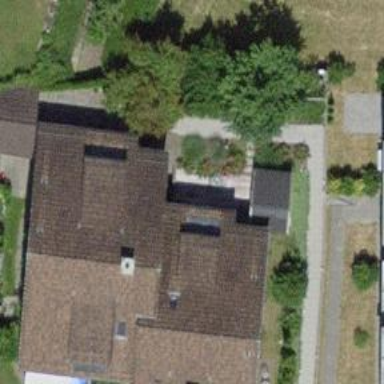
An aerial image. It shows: Detached building.